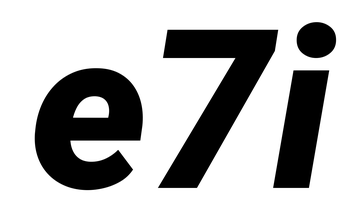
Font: Roboto-Italic_Black_Italic